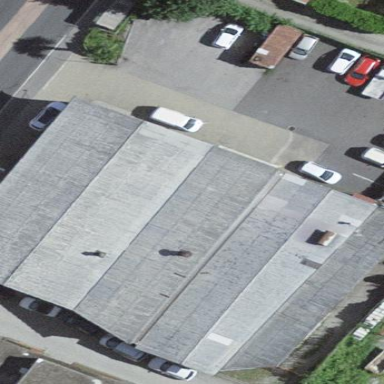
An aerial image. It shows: Industrial building.